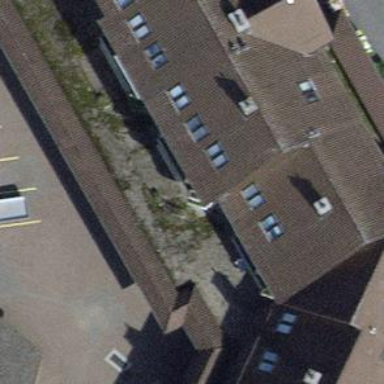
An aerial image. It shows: View of roof of building.